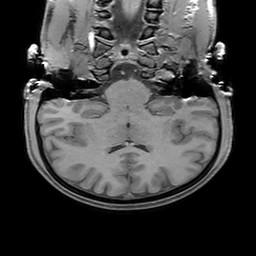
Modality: T1w
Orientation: sagittal
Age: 23
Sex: female
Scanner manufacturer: philips
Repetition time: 0.0076 s
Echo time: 0.0024 s